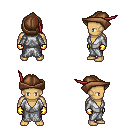
a pixel art fantasy rpg character, male body template, human, tanned skin, white robe, metal pants, white cyan short mohawk hairstyle, leather cap, gold gloves, four views (front, back, left, right), 2x2 character sprite sheet, small pixel art, hard edges, no anti-aliasing